Question: I am trying to change the color of my tool bar, but I can't seem to find the right place to do it. Below are the necessary files and images:

Below are the styles, manifest, and java main.
'''
<?xml version="1.0" encoding="utf-8"?>
<manifest xmlns:android="http://schemas.android.com/apk/res/android"
package="com.poaber.webcastman.poa1">
<uses-permission android:name="android.permission.INTERNET" />
<supports-screens
android:anyDensity="true"
android:largeScreens="true"
android:normalScreens="true"
android:resizeable="true"
android:smallScreens="true"
android:xlargeScreens="true" />
<application
android:allowBackup="true"
android:icon="@mipmap/ic_launcher"
android:label="@string/app_name"
android:supportsRtl="true"
android:theme="@style/myTheme"
>
<!-- android:theme="@style/AppTheme" -->
<activity android:name=".MainActivity">
<intent-filter>
<action android:name="android.intent.action.MAIN" />
<category android:name="android.intent.category.LAUNCHER" />
</intent-filter>
</activity>
<service android:name=".MyFirebaseMessagingService">
<intent-filter>
<action android:name="com.google.firebase.MESSAGING_EVENT" />
</intent-filter>
</service>
<service android:name=".MyFirebaseInstanceIdService">
<intent-filter>
<action android:name="com.google.firebase.INSTANCE_ID_EVENT" />
</intent-filter>
</service>
</application>
</manifest>
'''
styles :
'''
<resources>
<style name="myTheme" parent="Theme.AppCompat.Light">
<item name="android:windowNoTitle">true</item>
<item name="homeAsUpIndicator">@drawable/ic_drawer</item>
</style>
</resources>
'''
java main :
'''
import android.app.ActionBar;
import android.content.Context;
import android.content.SharedPreferences;
import android.os.Bundle;
import java.util.ArrayList;
import android.app.Activity;
import android.app.Fragment;
import android.app.FragmentManager;
import android.content.pm.ActivityInfo;
import android.content.res.Configuration;
import android.content.res.TypedArray;
import android.preference.PreferenceManager;
import android.support.v4.app.ActionBarDrawerToggle;
import android.support.v4.widget.DrawerLayout;
import android.support.v7.app.AppCompatActivity;
import android.util.Log;
import android.view.Menu;
import android.view.MenuItem;
import android.view.View;
import android.view.inputmethod.InputMethodManager;
import android.webkit.WebView;
import android.widget.AdapterView;
import android.widget.EditText;
import android.widget.ListView;
import com.google.firebase.iid.FirebaseInstanceId;
import android.view.Display;
import android.graphics.Point;
import android.util.DisplayMetrics;
public class MainActivity extends AppCompatActivity {
private DrawerLayout mDrawerLayout;
private ListView mDrawerList;
private ActionBarDrawerToggle mDrawerToggle;
// nav drawer title
private CharSequence mDrawerTitle;
// used to store app title
private CharSequence mTitle;
// slide menu items
private String[] navMenuTitles;
private TypedArray navMenuIcons;
private ArrayList<NavDrawerItem> navDrawerItems;
private NavDrawerListAdapter adapter;
@Override
protected void onCreate(Bundle savedInstanceState) {
super.onCreate(savedInstanceState);
setContentView(life.poa.webcastman.poa1.R.layout.activity_main);
commonfunc.myprint("#####_____mainActivity_onCreateView ");
Display display = getWindowManager().getDefaultDisplay();
Point size = new Point();
display.getSize(size);
int width = size.x;
int height = size.y;
commonfunc.myprint("____mainactivity-onCreate 1 : " + width + " " + height );
DisplayMetrics metrics;
width = 0;
height = 0;
metrics = new DisplayMetrics();
getWindowManager().getDefaultDisplay().getMetrics(metrics);
height = metrics.heightPixels;
width = metrics.widthPixels;
commonfunc.myprint("____mainactivity-onCreate 1 : " + width + " " + height );
float density = this.getResources().getDisplayMetrics().density;
if (density >= 4.0)
{
commonfunc.myprint( "xxxhdpi");
}
if (density >= 3.0)
{
commonfunc.myprint( "xxhdpi");
}
if (density >= 2.0)
{
commonfunc.myprint("xhdpi");
}
if (density >= 1.5)
{
commonfunc.myprint( "hdpi");
}
if (density >= 1.0)
{
commonfunc.myprint( "mdpi");
}
else
{
commonfunc.myprint("ldpi");
}
SharedPreferences preferences = PreferenceManager.getDefaultSharedPreferences(this);
SharedPreferences.Editor editor = preferences.edit();
String tmpemail = preferences.getString(commonfunc.company + "email", "");
commonfunc.myprint("mainactivity preferences email:" + commonfunc.company + "email: " + tmpemail);
String refreshtoken = FirebaseInstanceId.getInstance().getToken();
String preftoken = preferences.getString(commonfunc.company + "token", "");
commonfunc.myprint("mainactivity preferences preftoken refreshtoken:" + preftoken + " <-> " + refreshtoken);
if (refreshtoken != preftoken)
{
editor.putString(commonfunc.company + "token", refreshtoken );
editor.apply();
editor.commit();
String tmptoken = preferences.getString(commonfunc.company + "token", "");
commonfunc.myprint("mainactivity preferences token recheck:" + commonfunc.company + "token: " + tmptoken);
}
//mstarted 1/2 MainActivity my_group
//SharedPreferences preferences = PreferenceManager.getDefaultSharedPreferences(this);
//SharedPreferences.Editor editor = preferences.edit();
String pref_mstarted = preferences.getString(commonfunc.company + "mstarted", null);
commonfunc.myprint("mainactivity_onCreateOptionsMenu_preferences mstarted:" + commonfunc.company + "mstarted: " + pref_mstarted);
editor.putString(commonfunc.company + "mstarted", null);
editor.apply();
editor.commit();
pref_mstarted = preferences.getString(commonfunc.company + "mstarted", null);
commonfunc.myprint("mainactivity_onCreateOptionsMenu_preferences mstarted:" + commonfunc.company + "mstarted: " + pref_mstarted);
mTitle = mDrawerTitle = getTitle();
// load slide menu items
navMenuTitles = getResources().getStringArray(life.poa.webcastman.poa1.R.array.nav_drawer_items);
// nav drawer icons from resources
navMenuIcons = getResources()
.obtainTypedArray(life.poa.webcastman.poa1.R.array.nav_drawer_icons);
mDrawerLayout = (DrawerLayout) findViewById(life.poa.webcastman.poa1.R.id.drawer_layout);
mDrawerList = (ListView) findViewById(life.poa.webcastman.poa1.R.id.list_slidermenu);
navDrawerItems = new ArrayList<NavDrawerItem>();
// adding nav drawer items to array
// Home
navDrawerItems.add(new NavDrawerItem(navMenuTitles[0], navMenuIcons.getResourceId(0, -1)));
// Login
navDrawerItems.add(new NavDrawerItem(navMenuTitles[1], navMenuIcons.getResourceId(1, -1)));
// Create Account
navDrawerItems.add(new NavDrawerItem(navMenuTitles[2], navMenuIcons.getResourceId(2, -1)));
// Calendar
navDrawerItems.add(new NavDrawerItem(navMenuTitles[3], navMenuIcons.getResourceId(3, -1)));
// Live Webcast
navDrawerItems.add(new NavDrawerItem(navMenuTitles[4], navMenuIcons.getResourceId(4, -1)));
// My Groups
navDrawerItems.add(new NavDrawerItem(navMenuTitles[5], navMenuIcons.getResourceId(5, -1)));
// Sample
navDrawerItems.add(new NavDrawerItem(navMenuTitles[6], navMenuIcons.getResourceId(6, -1)));
// Recycle the typed array
navMenuIcons.recycle();
mDrawerList.setOnItemClickListener(new SlideMenuClickListener());
// setting the nav drawer list adapter
adapter = new NavDrawerListAdapter(getApplicationContext(),
navDrawerItems);
mDrawerList.setAdapter(adapter);
// enabling action bar app icon and behaving it as toggle button
//getActionBar().setDisplayHomeAsUpEnabled(true);
//getActionBar().setHomeButtonEnabled(true);
//getActionBar().setDisplayShowHomeEnabled(false);
getSupportActionBar().setDisplayHomeAsUpEnabled(true);
getSupportActionBar().setDisplayHomeAsUpEnabled(true);
getSupportActionBar().setHomeButtonEnabled(true);
mDrawerToggle = new ActionBarDrawerToggle(this, mDrawerLayout,
life.poa.webcastman.poa1.R.drawable.ic_drawer, //nav menu toggle icon
life.poa.webcastman.poa1.R.string.app_name, // nav drawer open - description for accessibility
life.poa.webcastman.poa1.R.string.app_name // nav drawer close - description for accessibility
) {
public void onDrawerClosed(View view) {
commonfunc.myprint("mainActivity_onDrawerClosed ");
getSupportActionBar().setTitle(mTitle);
// calling onPrepareOptionsMenu() to show action bar icons
invalidateOptionsMenu();
}
public void onDrawerOpened(View drawerView) {
commonfunc.myprint("mainActivity_onDrawerOpened ");
//Hide Keyboard GB
InputMethodManager imm = (InputMethodManager)getSystemService(Context.INPUT_METHOD_SERVICE);
imm.hideSoftInputFromWindow(drawerView.getWindowToken(), 0);
getSupportActionBar().setTitle(mTitle);
// calling onPrepareOptionsMenu() to hide action bar icons
invalidateOptionsMenu();
}
};
mDrawerLayout.setDrawerListener(mDrawerToggle);
if (savedInstanceState == null) {
// on first time display view for first nav item
displayView(0);
}
}
/**
* Slide menu item click listener
* */
private class SlideMenuClickListener implements
ListView.OnItemClickListener {
@Override
public void onItemClick(AdapterView<?> parent, View view, int position,
long id) {
commonfunc.myprint("mainActivity_SlideMenuClickListener ");
// display view for selected nav drawer item
displayView(position);
}
}
@Override
public boolean onCreateOptionsMenu(Menu menu) {
commonfunc.myprint("mainActivity_onCreateOptionsMenu ");
getMenuInflater().inflate(life.poa.webcastman.poa1.R.menu.main, menu);
return true;
}
@Override
public boolean onOptionsItemSelected(MenuItem item) {
commonfunc.myprint("mainActivity_onOptionsItemSelected ");
// toggle nav drawer on selecting action bar app icon/title
if (mDrawerToggle.onOptionsItemSelected(item)) {
return true;
}
// Handle action bar actions click
switch (item.getItemId()) {
case life.poa.webcastman.poa1.R.id.action_settings:
return true;
default:
return super.onOptionsItemSelected(item);
}
}
/* *
* Called when invalidateOptionsMenu() is triggered
*/
@Override
public boolean onPrepareOptionsMenu(Menu menu) {
commonfunc.myprint("mainActivity_onPrepareOptionsMenu ");
// if nav drawer is opened, hide the action items
boolean drawerOpen = mDrawerLayout.isDrawerOpen(mDrawerList);
menu.findItem(life.poa.webcastman.poa1.R.id.action_settings).setVisible(!drawerOpen);
return super.onPrepareOptionsMenu(menu);
}
/**
* Diplaying fragment view for selected nav drawer list item
* */
private void displayView(int position) {
commonfunc.myprint("#####_____mainActivity_displayView ");
// update the main content by replacing fragments
Fragment fragment = null;
// We allow the Sensor to be used in all instances by default
setRequestedOrientation(ActivityInfo.SCREEN_ORIENTATION_SENSOR);
switch (position) {
case 0:
fragment = new HomeFragment();
break;
case 1:
fragment = new login_login();
break;
case 2:
fragment = new login_create();
break;
case 3:
fragment = new calendar();
break;
case 4:
fragment = new WhatsHotFragment();
break;
case 5:
fragment = new my_group();
break;
case 6:
fragment = new my_table();
break;
default:
// In just this one instance, we turn the sensor off
// Until a different menu item is selected, which re-enables it
//setRequestedOrientation(ActivityInfo.SCREEN_ORIENTATION_NOSENSOR);
break;
}
if (fragment != null) {
FragmentManager fragmentManager = getFragmentManager();
fragmentManager.beginTransaction()
.replace(life.poa.webcastman.poa1.R.id.frame_container, fragment).commit();
// update selected item and title, then close the drawer
mDrawerList.setItemChecked(position, true);
mDrawerList.setSelection(position);
setTitle(navMenuTitles[position]);
mDrawerLayout.closeDrawer(mDrawerList);
} else {
// error in creating fragment
commonfunc.myprint("MainActivity Error in creating fragment");
}
}
@Override
public void setTitle(CharSequence title) {
commonfunc.myprint("mainActivity_setTitle ");
mTitle = title;
//getActionBar().setTitle(mTitle);
getSupportActionBar().setTitle(mTitle);
}
/**
* When using the ActionBarDrawerToggle, you must call it during
* onPostCreate() and onConfigurationChanged()...
*/
@Override
protected void onPostCreate(Bundle savedInstanceState) {
super.onPostCreate(savedInstanceState);
// Sync the toggle state after onRestoreInstanceState has occurred.
commonfunc.myprint("mainActivity_onPostCreate ");
mDrawerToggle.syncState();
}
@Override
public void onConfigurationChanged(Configuration newConfig) {
super.onConfigurationChanged(newConfig);
// Pass any configuration change to the drawer toggls
commonfunc.myprint("mainActivity_onConfigurationChanged ");
mDrawerToggle.onConfigurationChanged(newConfig);
}
}
'''
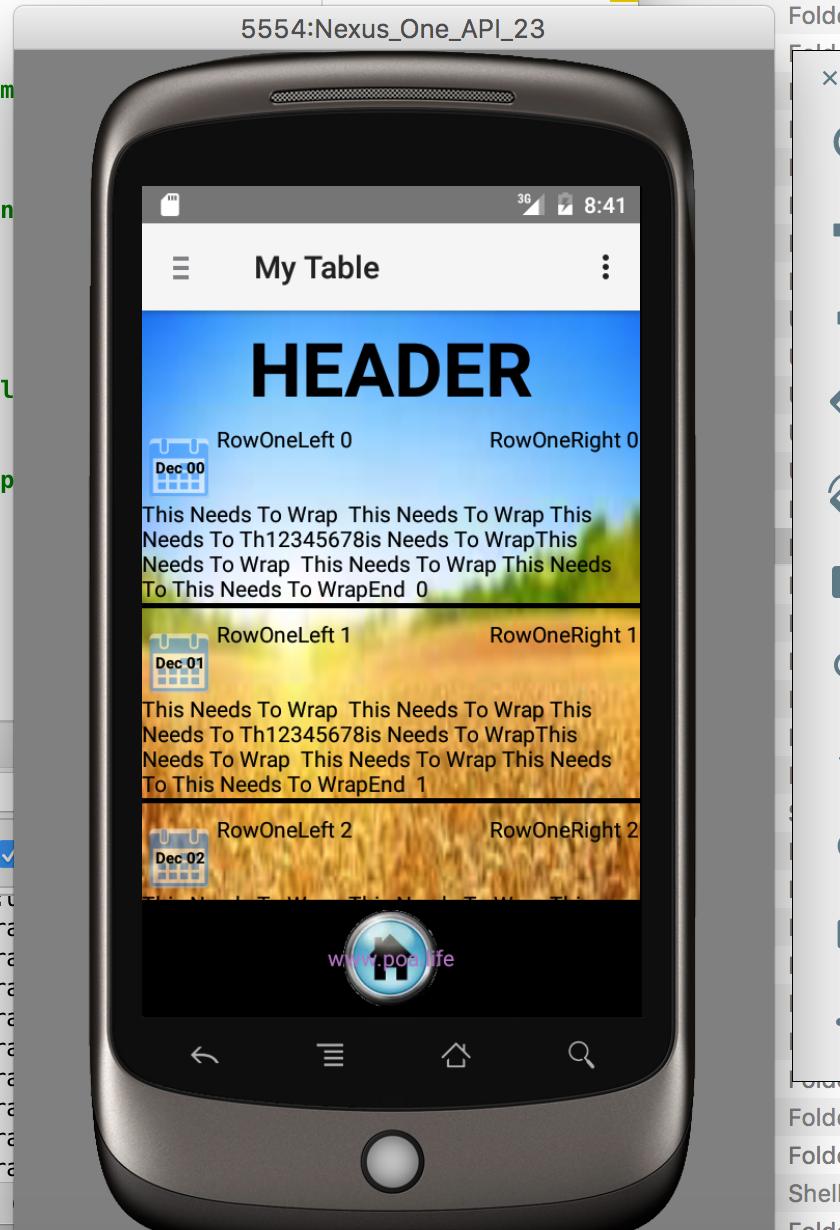
Answer: You can do it by adding this statement in styles
'''
<item name="android:navigationBarColor">@color/theme_color</item>
'''
or this in the main java
'''
window.setNavigationBarColor(@ColorInt int color);
'''